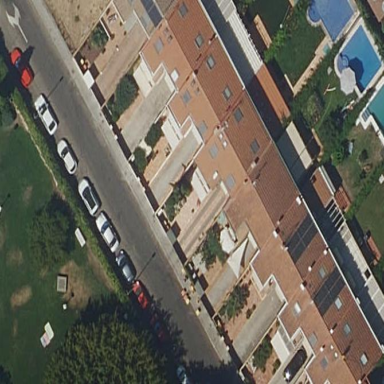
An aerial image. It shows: Terrace building.